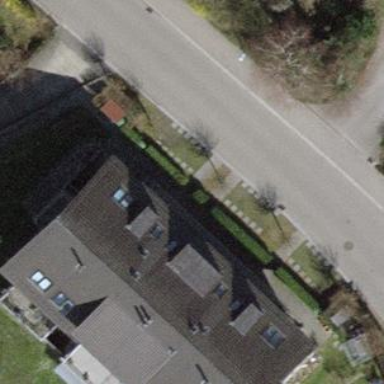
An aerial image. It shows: Building with tile roof.